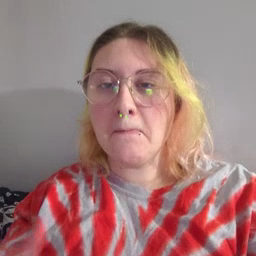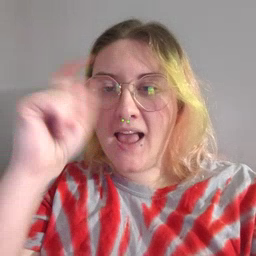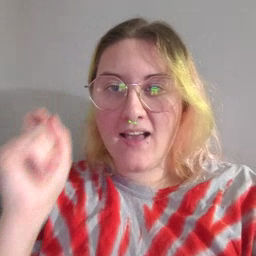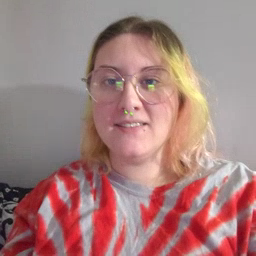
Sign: because